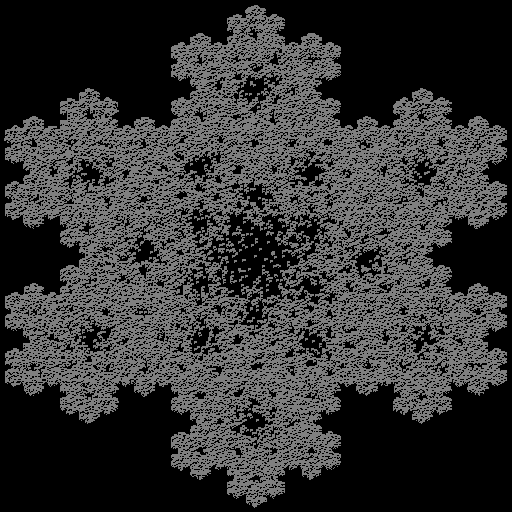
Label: koch_snowflake